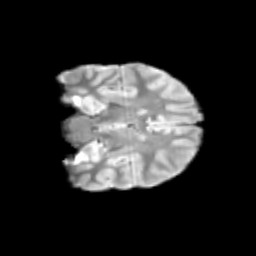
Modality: T2w
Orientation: coronal
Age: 11
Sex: male
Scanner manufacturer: siemens
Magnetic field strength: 3 T
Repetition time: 3.8 s
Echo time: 0.07 s